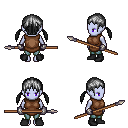
a pixel art fantasy rpg character, female body template, dark elf, purple skin, brown tunic, teal pants, gray twin-tailed hairstyle, metal gloves, black shoes, spear, four views (front, back, left, right), 2x2 character sprite sheet, small pixel art, hard edges, no anti-aliasing